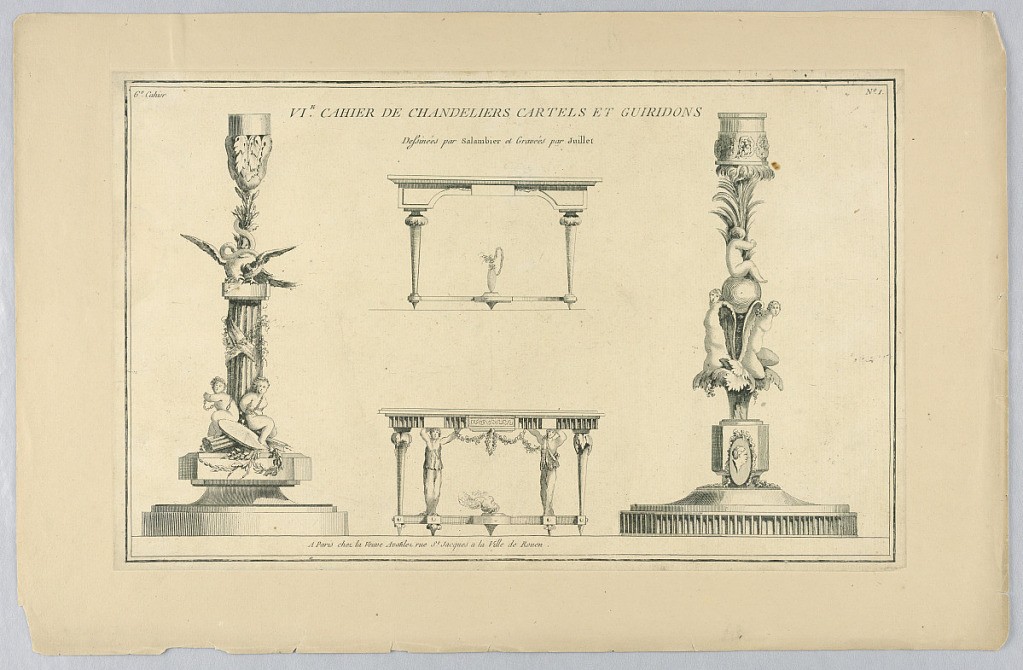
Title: Plate from the IVe Cahier de Vases Boettes de Pendules Tombeaux &c.
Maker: Henri Sallembier, French, ca. 1753 - 1820
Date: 1777
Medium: Engraving on paper
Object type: Print
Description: Vases and chandeliers.